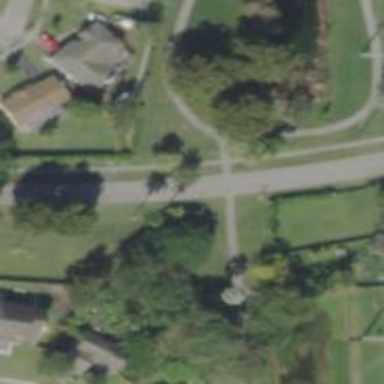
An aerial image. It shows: Marked asphalt cycleway with crossing.